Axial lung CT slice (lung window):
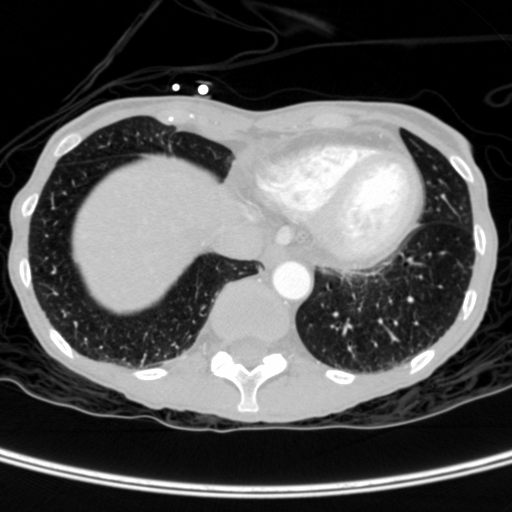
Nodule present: no